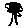
Label: tree